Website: walmart
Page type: receipt
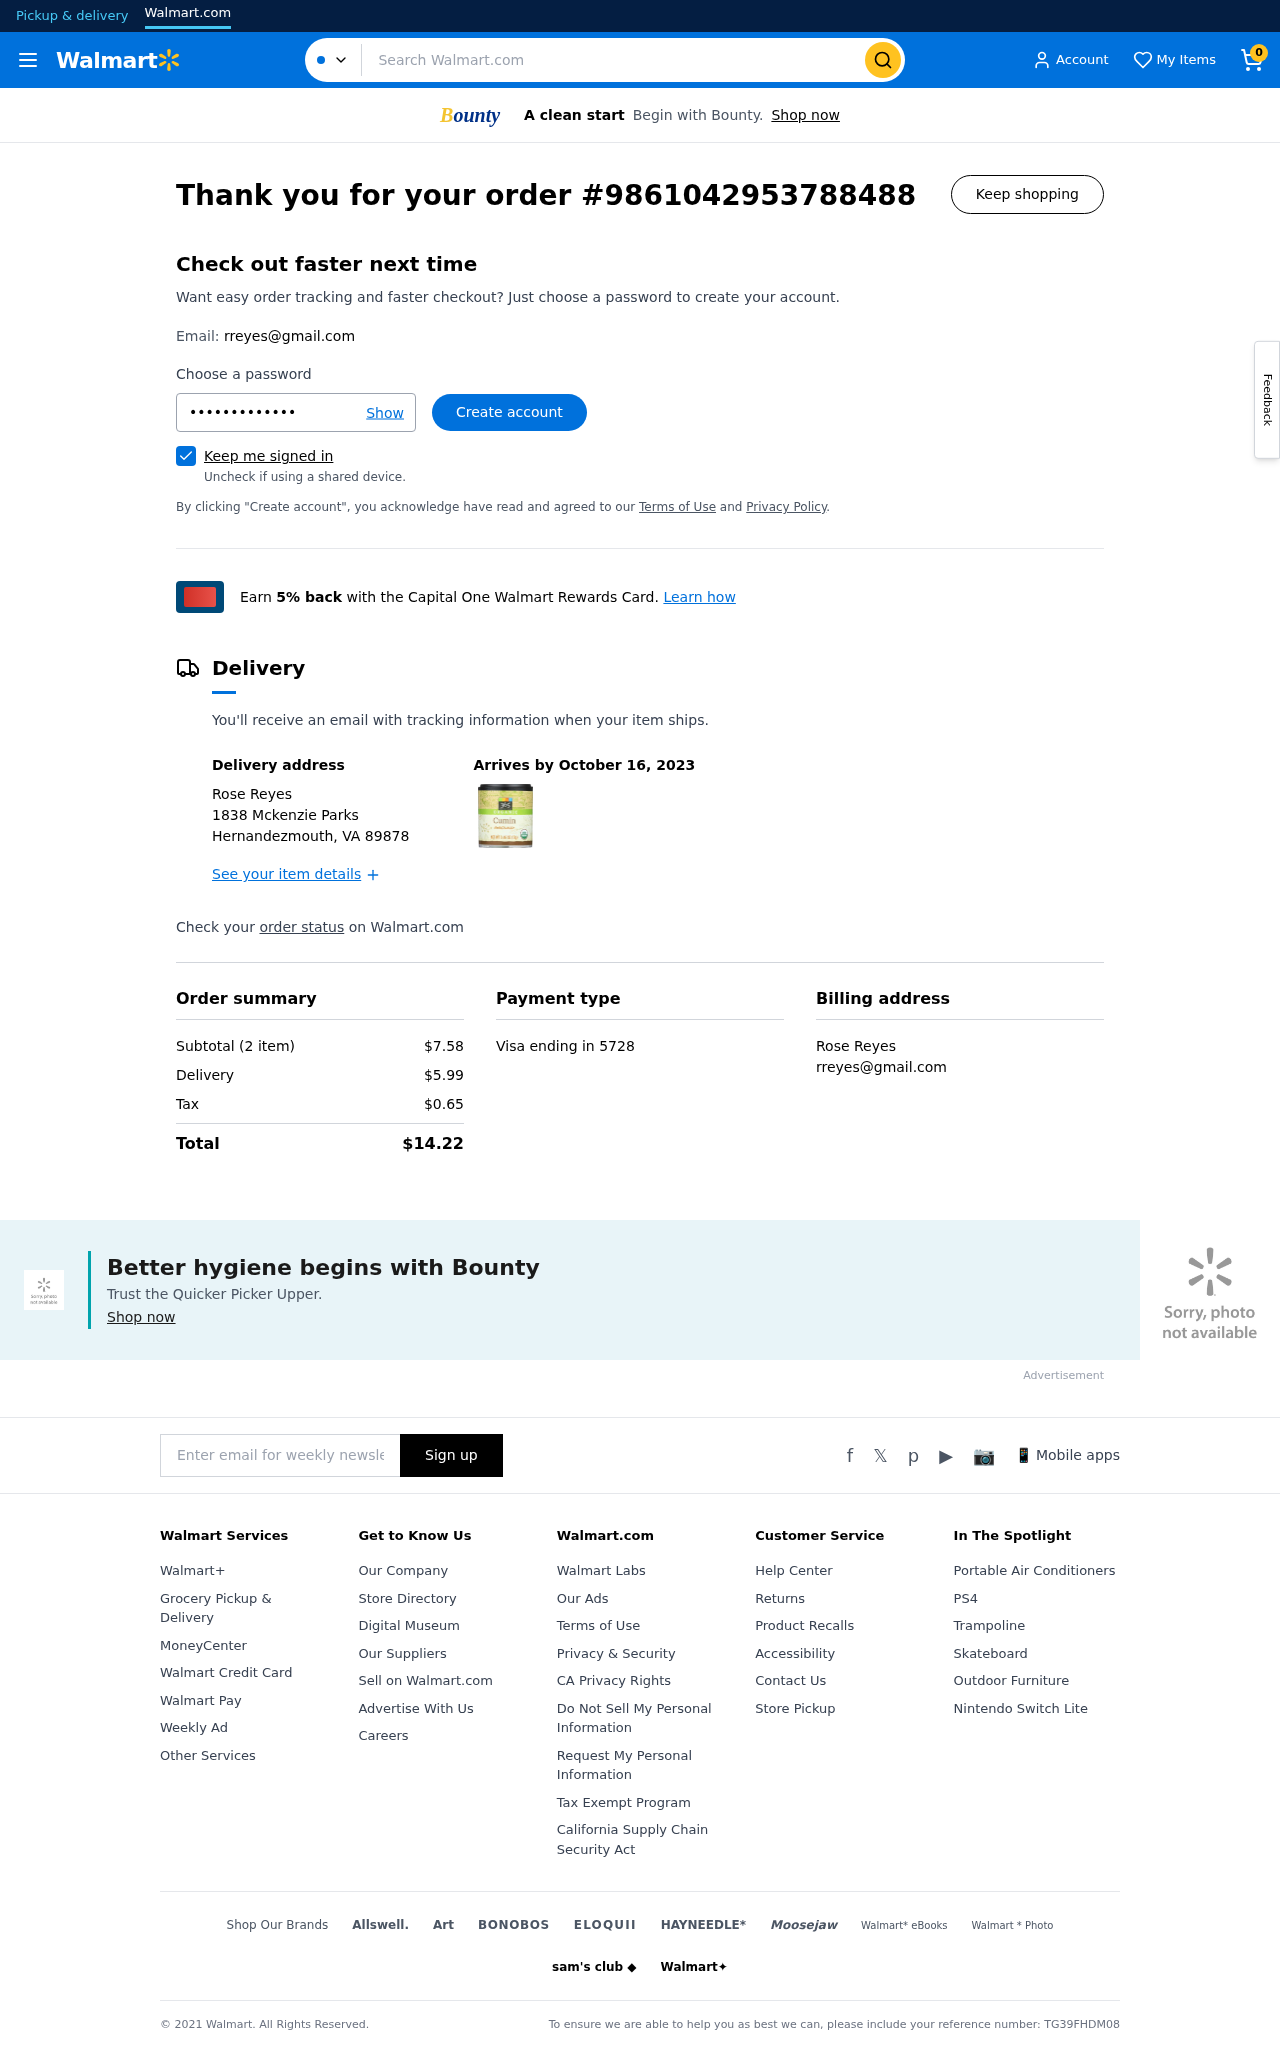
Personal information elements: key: PII_CARD_LAST4
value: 5728
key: PII_CARD_TYPE
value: Visa
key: PII_CITY_STATE_ZIP
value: Hernandezmouth, VA 89878
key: PII_EMAIL
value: rreyes@gmail.com
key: PII_EMAIL2
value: rreyes@gmail.com
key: PII_FULLNAME
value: Rose Reyes
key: PII_FULLNAME2
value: Rose Reyes
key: PII_STREET
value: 1838 Mckenzie Parks
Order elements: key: ORDER_NUM_ITEMS
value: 0
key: ORDER_ID
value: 9861042953788488
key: ORDER_DELIVERY_DATE
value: October 16, 2023
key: ORDER_NUM_ITEMS
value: Subtotal (2 item)
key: ORDER_SUBTOTAL
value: $7.58
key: ORDER_SHIPPING_COST
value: $5.99
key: ORDER_TAX
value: $0.65
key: ORDER_TOTAL
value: $14.22
Search elements: key: HEADER_SEARCH
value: Search Walmart.com